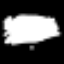
Label: line